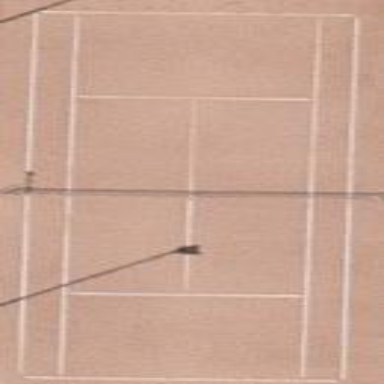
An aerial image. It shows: Tennis court on the leisure land pitch.